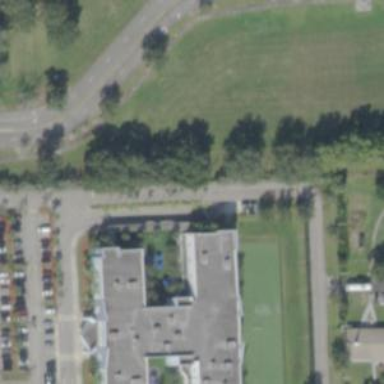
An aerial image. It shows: School building.